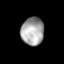
Tissue: skin
Cell type: Epithelial cells
Senescence score: 0.2824
Nuclear area (px): 624
Mean DAPI intensity: 166.215